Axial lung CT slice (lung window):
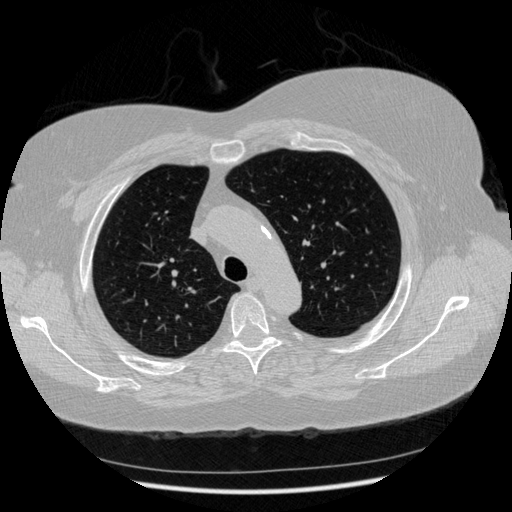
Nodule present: no